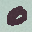
Label: 0